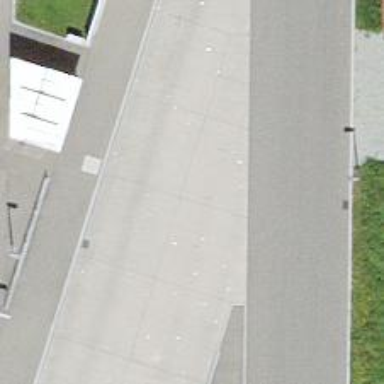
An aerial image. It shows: Bus stop with designated stop position for public transport.